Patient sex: M
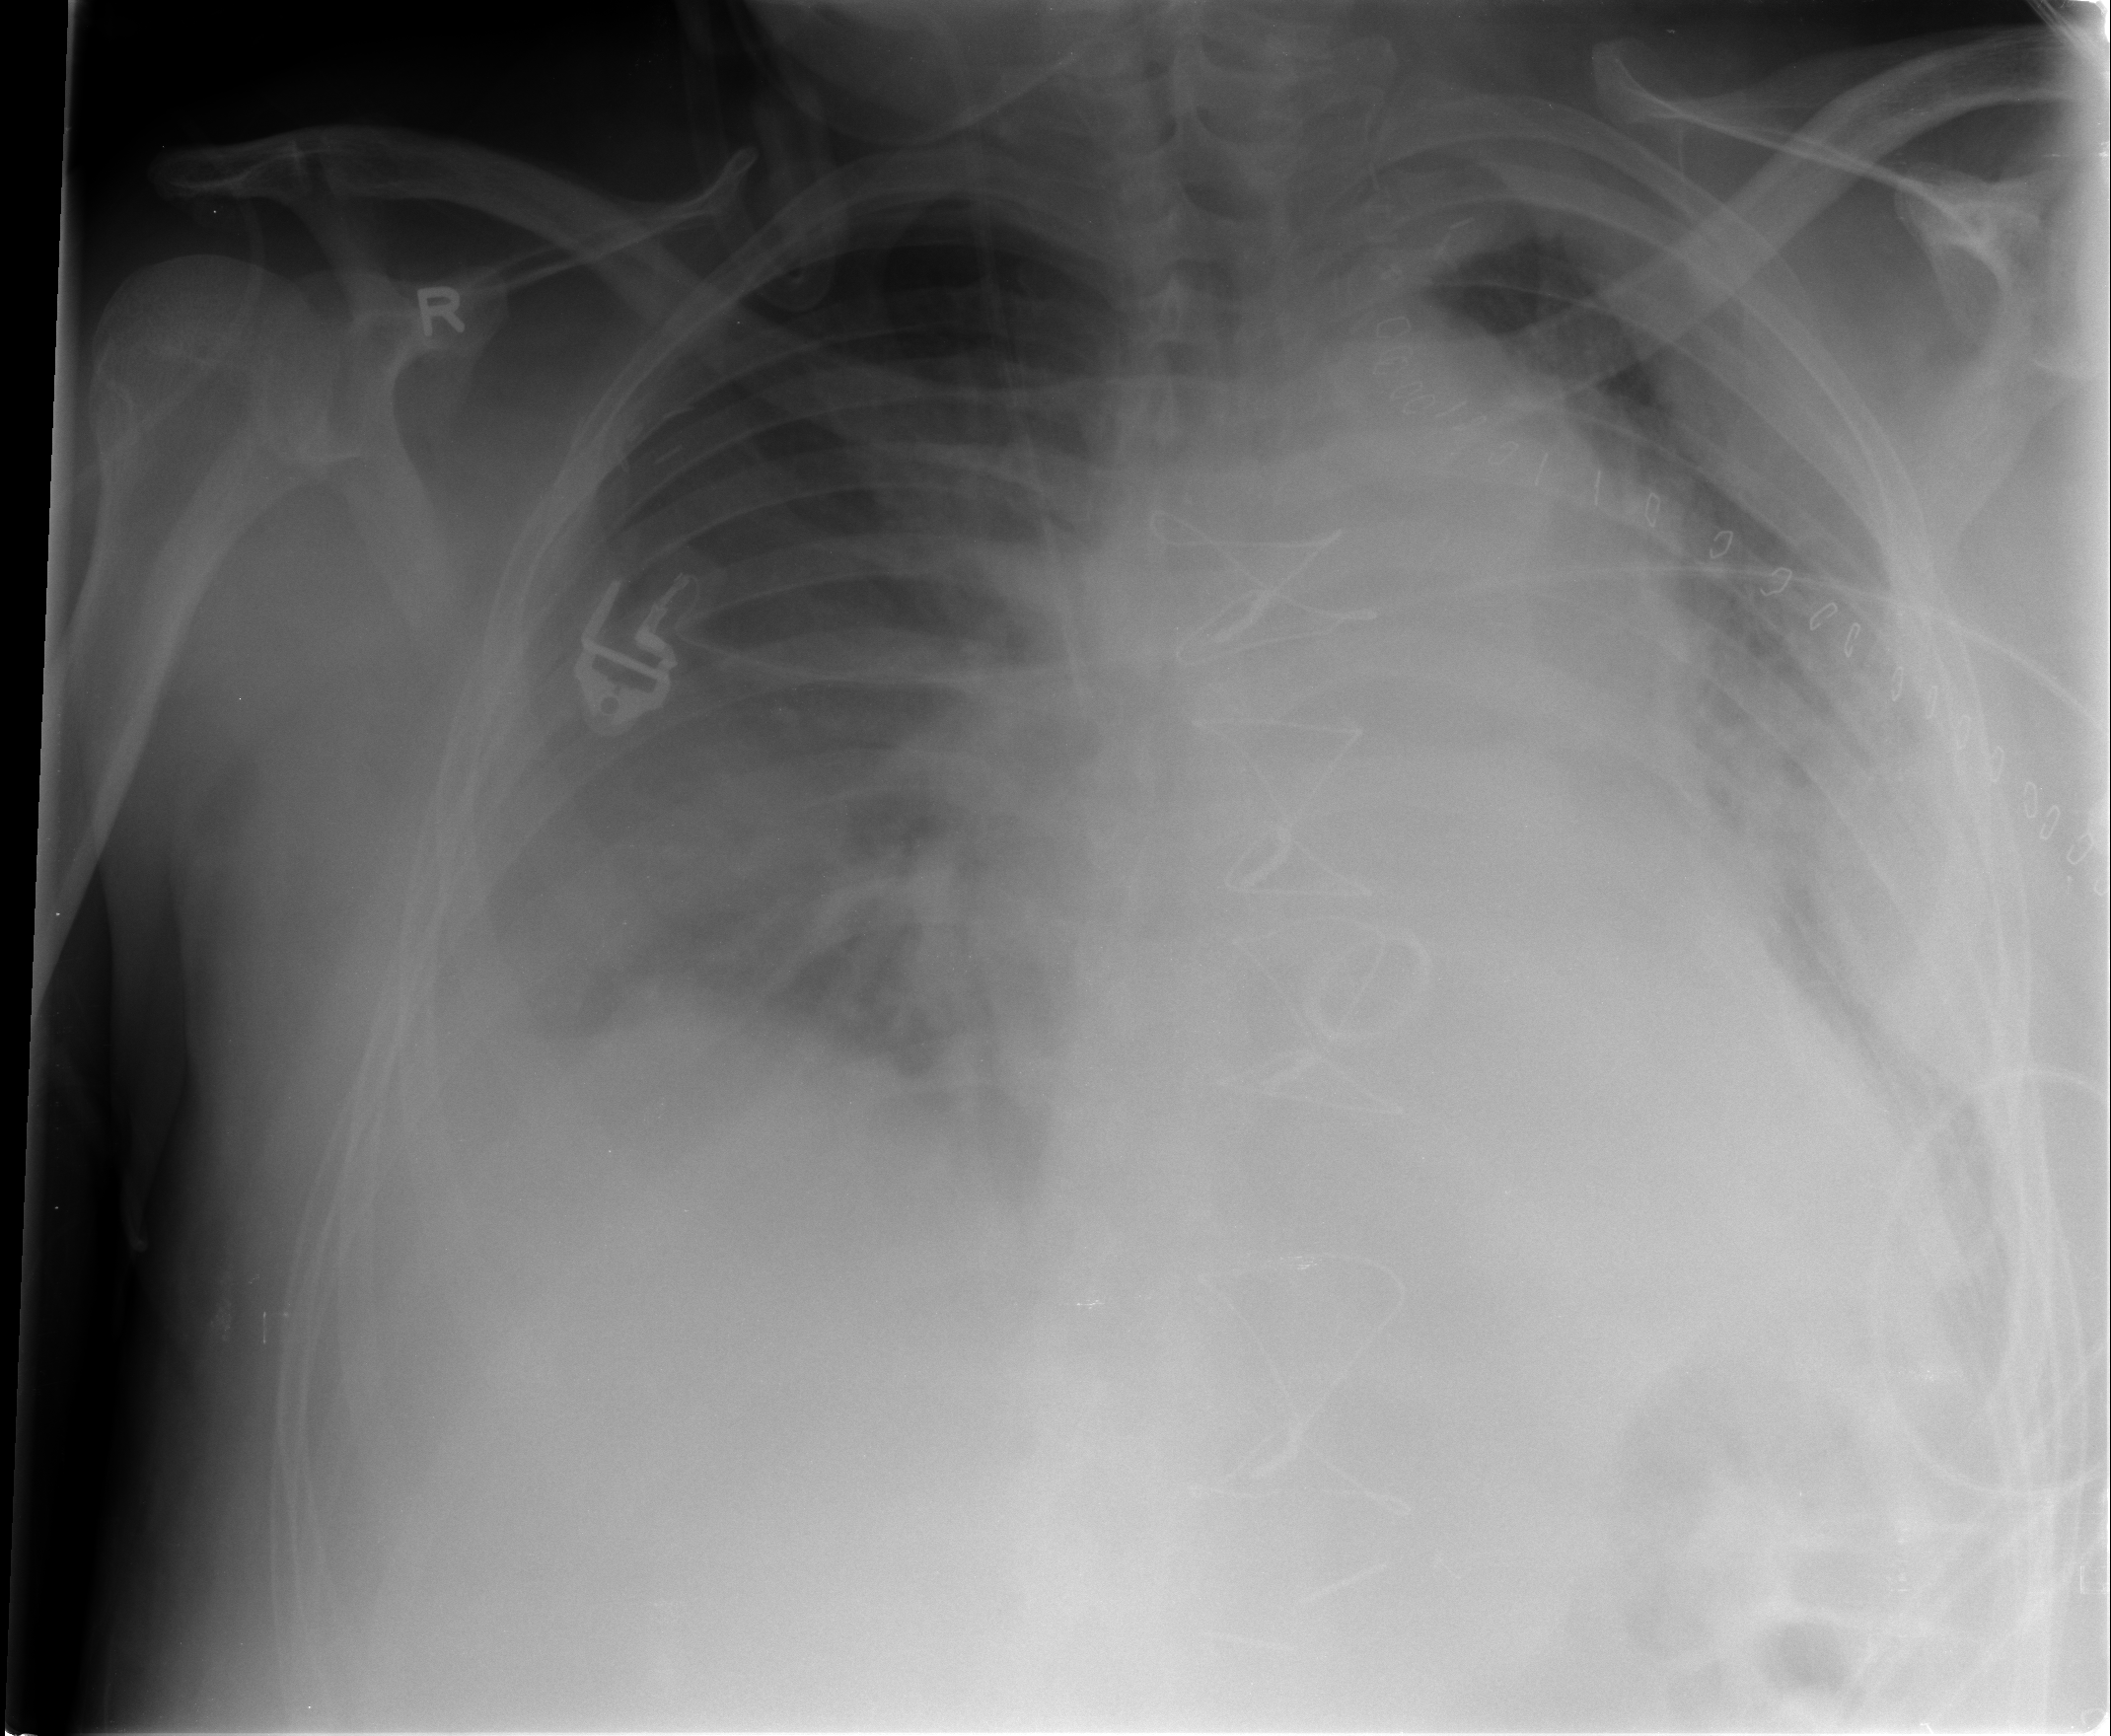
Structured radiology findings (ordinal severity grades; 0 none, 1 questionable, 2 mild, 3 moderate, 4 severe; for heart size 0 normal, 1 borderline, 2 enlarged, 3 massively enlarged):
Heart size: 2
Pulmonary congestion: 2
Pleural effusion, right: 3
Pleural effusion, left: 2
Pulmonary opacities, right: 2
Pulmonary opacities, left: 2
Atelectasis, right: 2
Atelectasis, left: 2